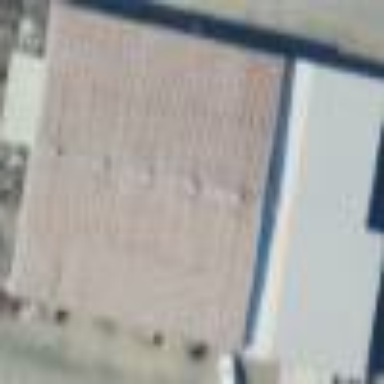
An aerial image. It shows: Commercial building.